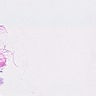
Metastatic tissue present: no